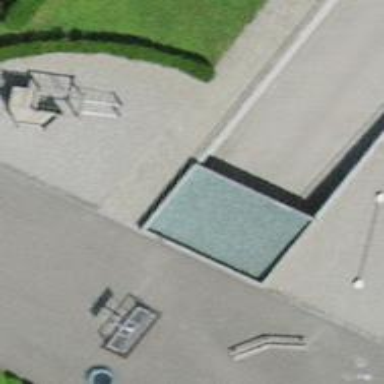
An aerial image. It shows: Parking entrance.